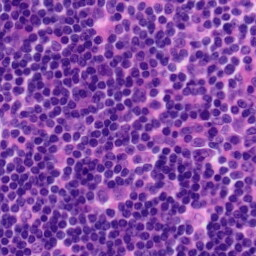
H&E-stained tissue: Tonsil